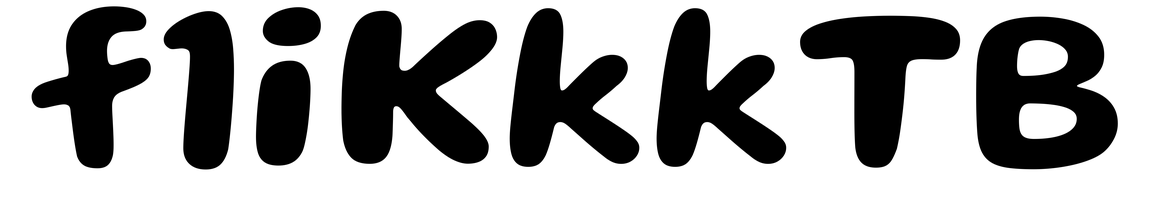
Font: Gluten_SemiBold